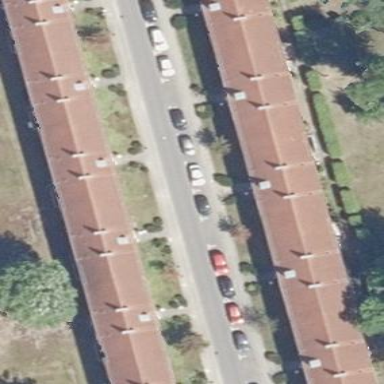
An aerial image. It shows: Apartments building with gambrel roof oriented along its axis.